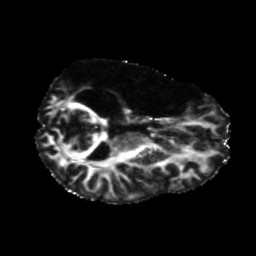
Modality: FA
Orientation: axial
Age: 40
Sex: male
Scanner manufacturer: siemens
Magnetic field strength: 3 T
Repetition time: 5.47 s
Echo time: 0.0854 s